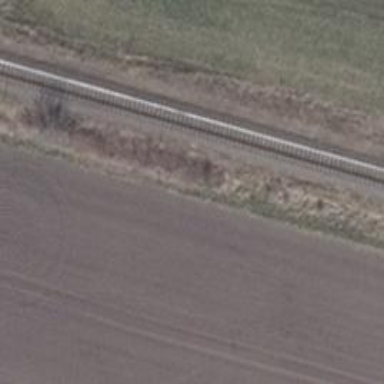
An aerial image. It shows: Railway milestone.